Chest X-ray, PA view. Patient: 22 years old, sex M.
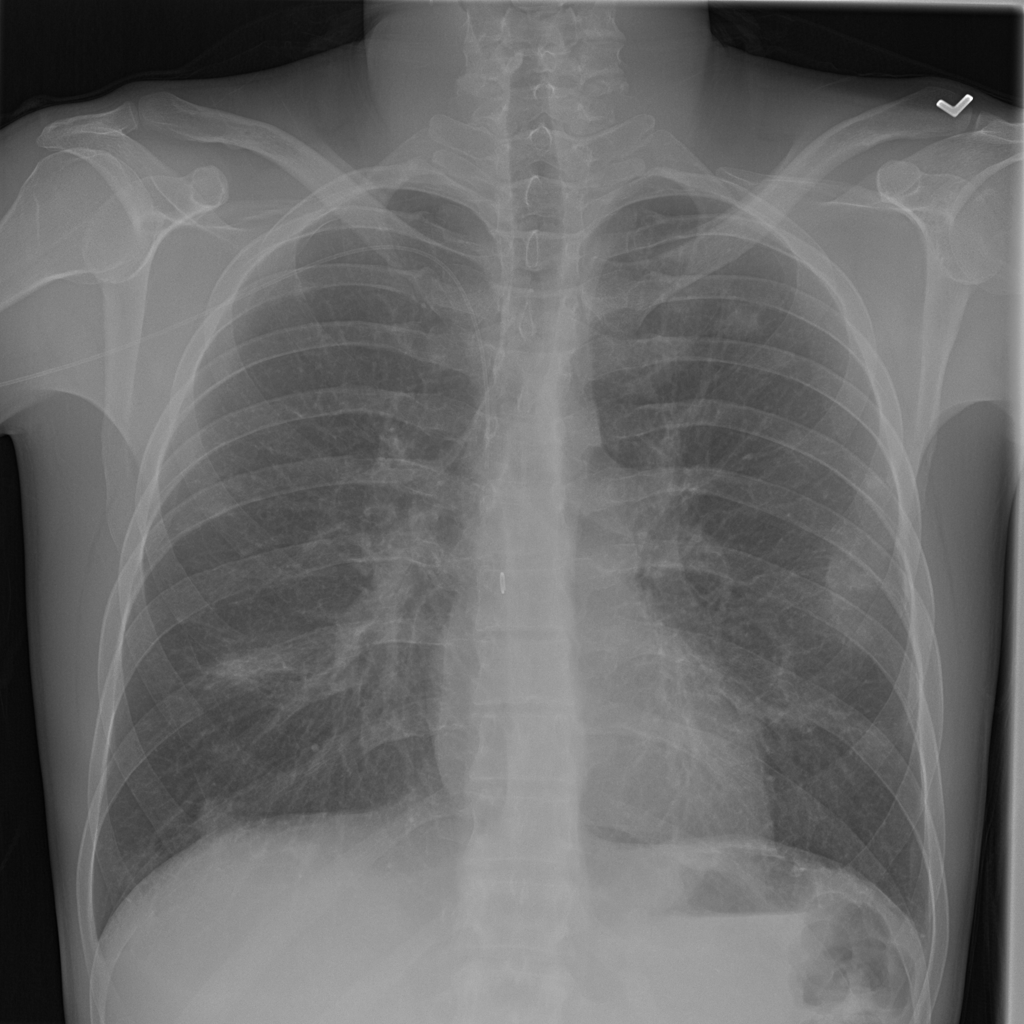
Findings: No Finding